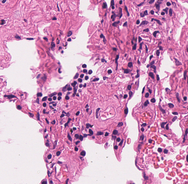
Tumor epithelial tissue: no
Tumor-associated stroma tissue: no
Normal tissue: yes